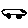
Label: car